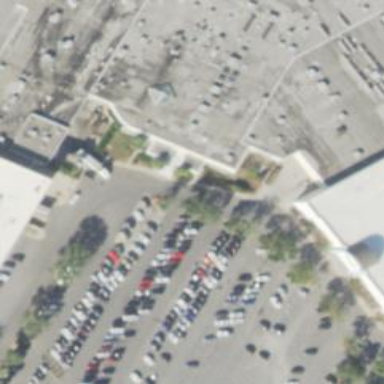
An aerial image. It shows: Parking space is available.